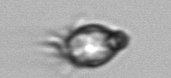
Label: Paratontonia_gracillima